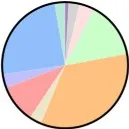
(B) Percentages of each cell type of all cell populations.
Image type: pathology (immunostaining)